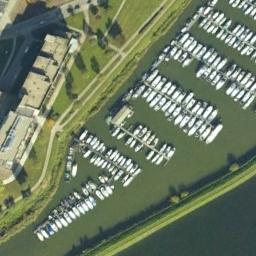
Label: harbor